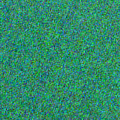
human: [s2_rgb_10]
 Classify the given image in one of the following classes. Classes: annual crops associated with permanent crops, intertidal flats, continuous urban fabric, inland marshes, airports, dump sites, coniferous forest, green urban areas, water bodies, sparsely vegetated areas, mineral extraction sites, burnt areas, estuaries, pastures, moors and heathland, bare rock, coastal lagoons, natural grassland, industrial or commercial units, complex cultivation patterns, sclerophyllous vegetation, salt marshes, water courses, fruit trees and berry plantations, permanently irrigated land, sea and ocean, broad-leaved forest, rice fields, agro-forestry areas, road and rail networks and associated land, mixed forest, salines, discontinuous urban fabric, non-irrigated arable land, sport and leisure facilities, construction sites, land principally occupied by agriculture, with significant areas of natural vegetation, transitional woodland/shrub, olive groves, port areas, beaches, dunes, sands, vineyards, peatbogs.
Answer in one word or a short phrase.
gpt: sea and ocean